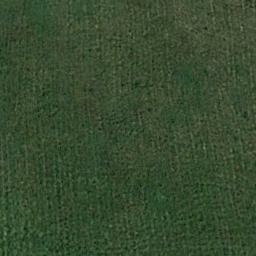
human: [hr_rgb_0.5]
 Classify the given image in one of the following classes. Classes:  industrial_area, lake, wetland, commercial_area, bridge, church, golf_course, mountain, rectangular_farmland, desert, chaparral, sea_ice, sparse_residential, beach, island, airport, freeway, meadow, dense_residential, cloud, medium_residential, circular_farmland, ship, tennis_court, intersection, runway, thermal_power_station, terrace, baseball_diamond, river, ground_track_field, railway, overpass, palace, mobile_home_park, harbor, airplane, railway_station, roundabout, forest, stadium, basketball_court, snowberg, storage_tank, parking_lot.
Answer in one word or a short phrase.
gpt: meadow